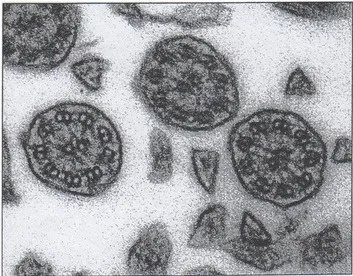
Transmission electron microscopy (EM) of representative nasal epithelium cilia from patient #5 with primary ciliary dyskinesia caused by demonstration of cilia lacking of lacking outer dynein arm.
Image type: pathology (immunostaining)